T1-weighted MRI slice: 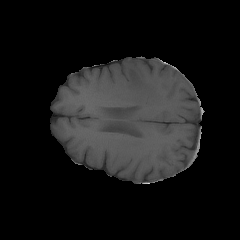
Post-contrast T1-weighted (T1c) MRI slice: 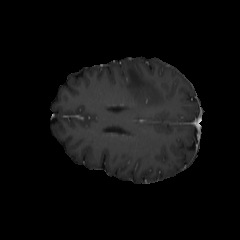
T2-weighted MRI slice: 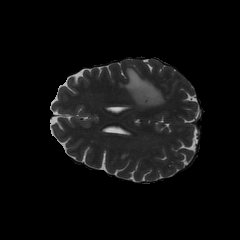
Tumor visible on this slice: yes